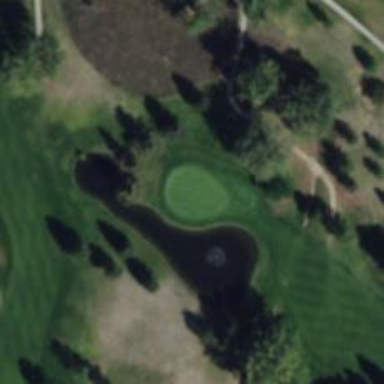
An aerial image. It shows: View of golf hole.